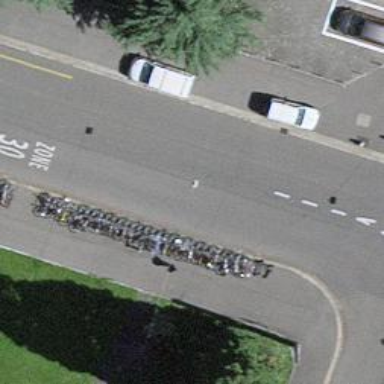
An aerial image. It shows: Bicycle parking area with stands.